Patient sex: F
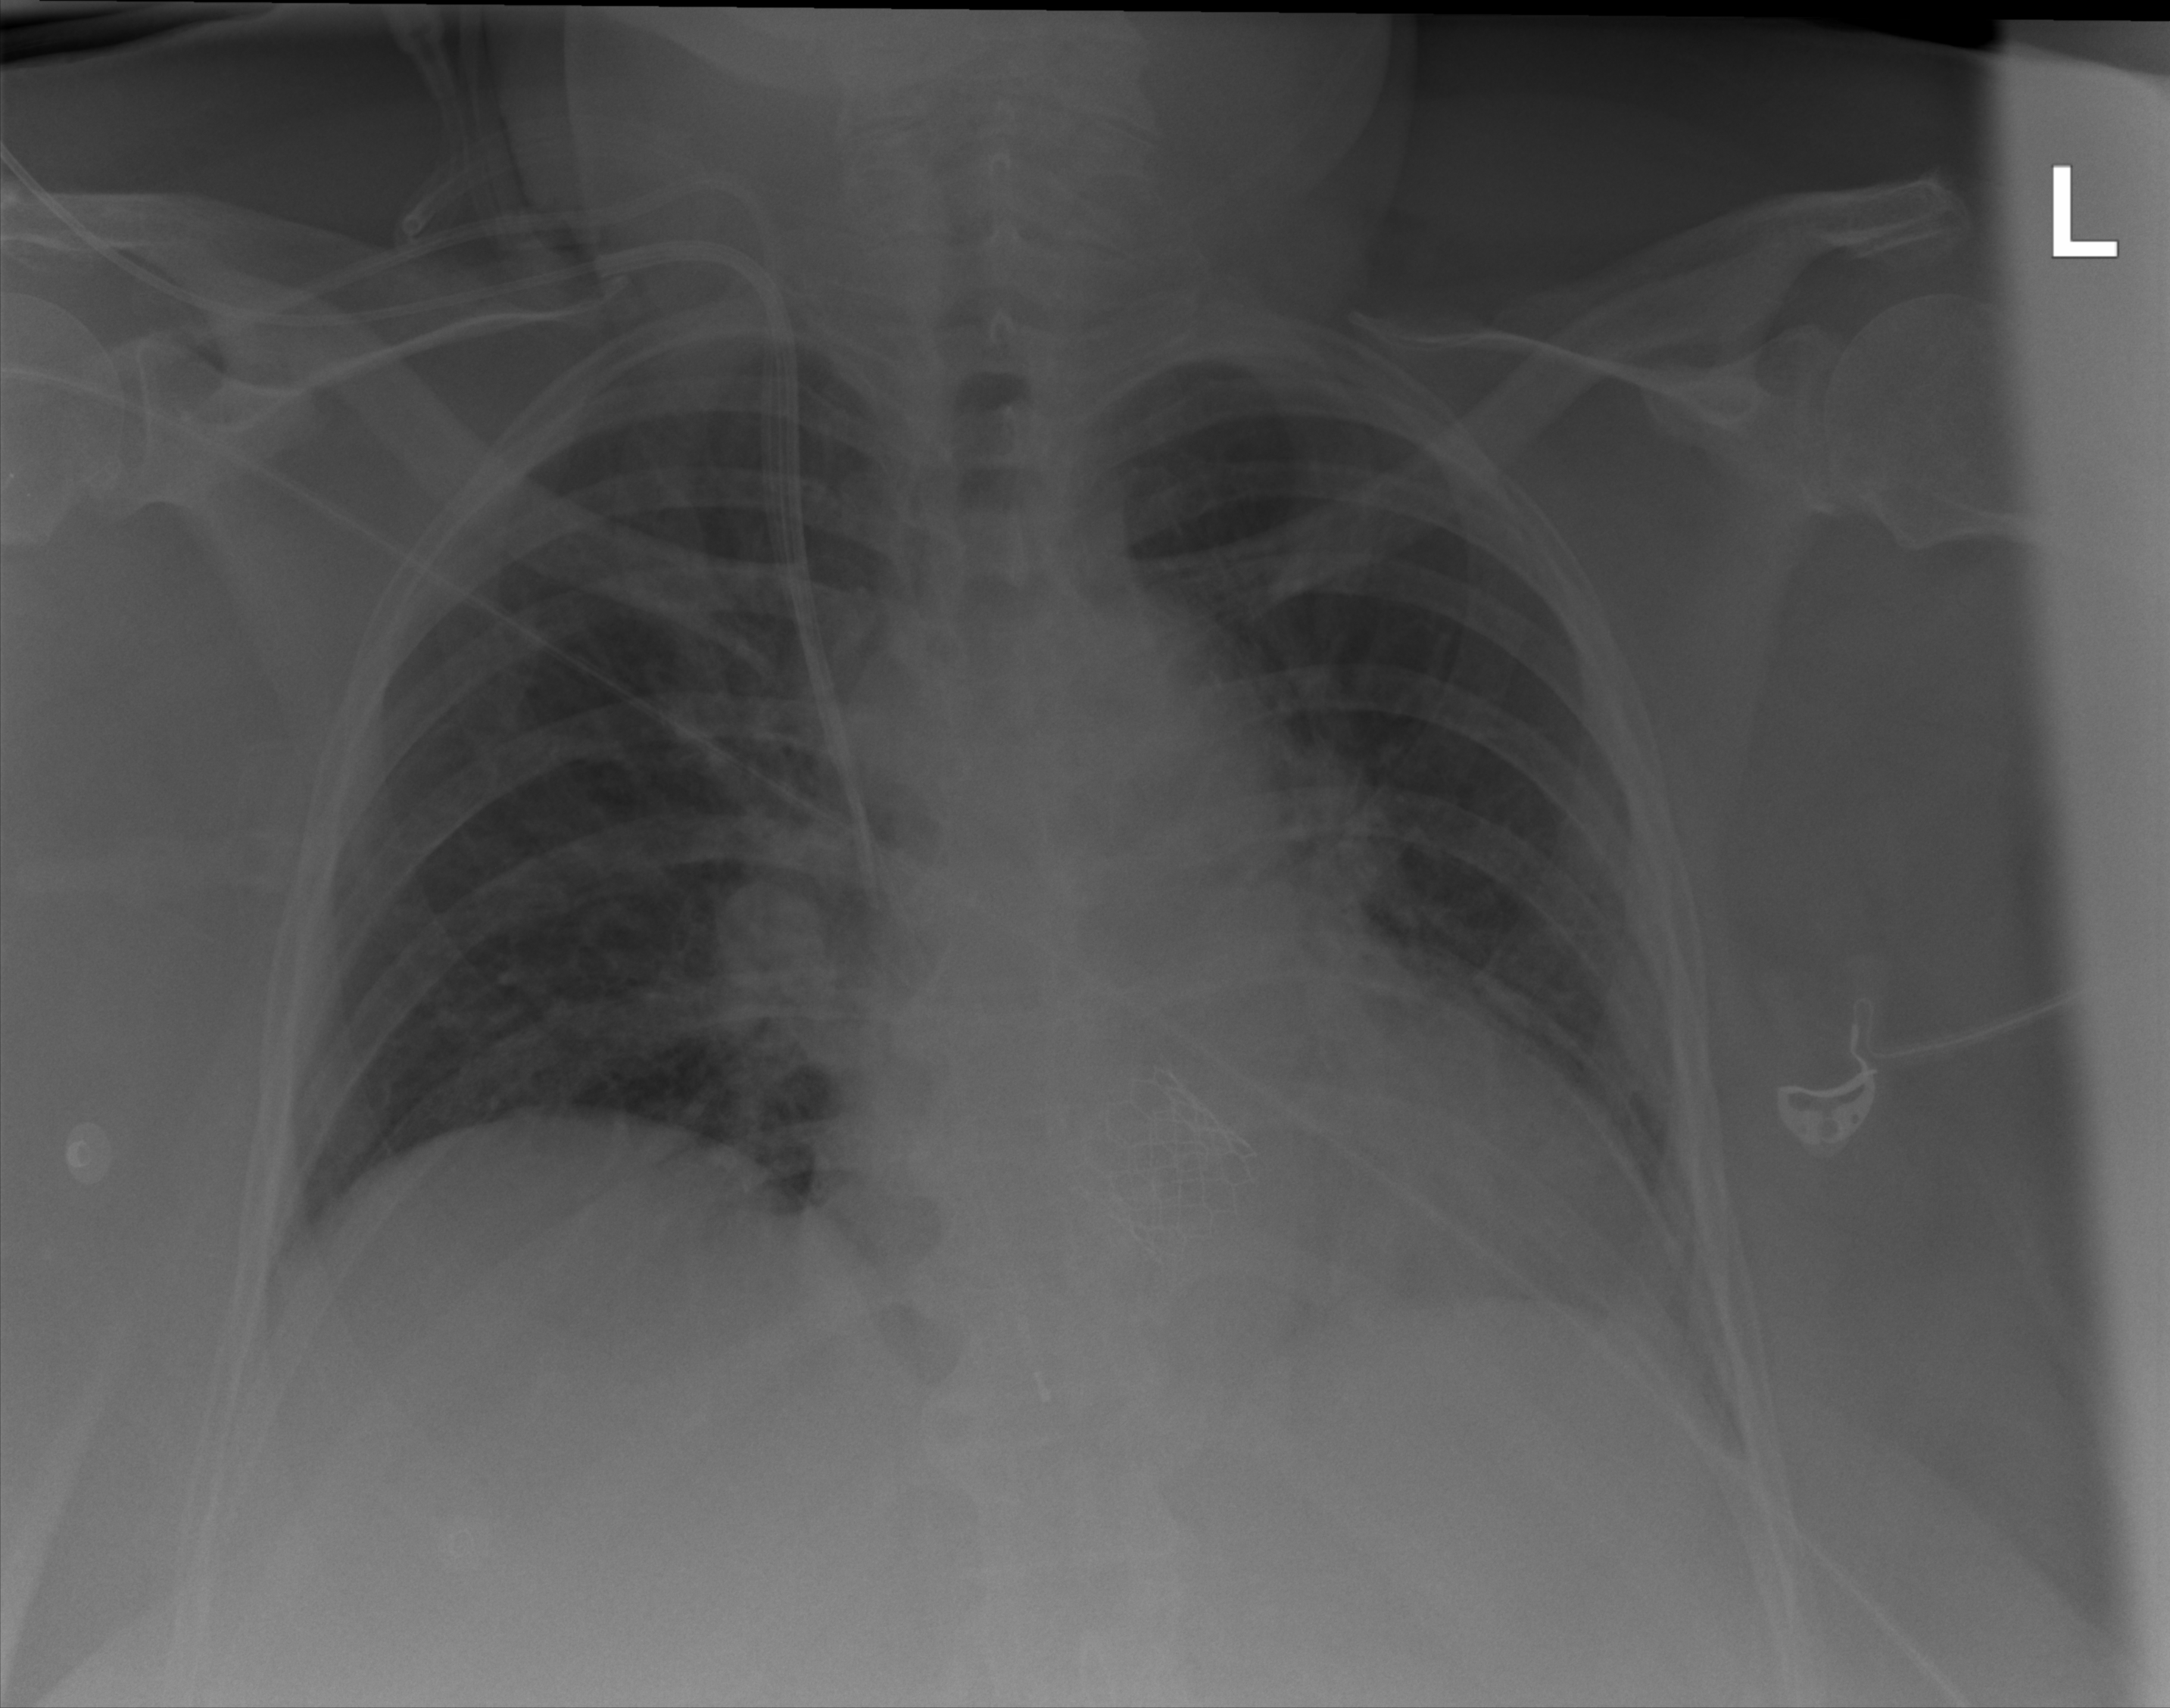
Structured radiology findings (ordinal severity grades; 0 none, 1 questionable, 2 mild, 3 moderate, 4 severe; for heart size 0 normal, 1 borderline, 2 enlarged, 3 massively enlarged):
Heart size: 2
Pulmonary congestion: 2
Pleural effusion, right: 0
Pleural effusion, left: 1
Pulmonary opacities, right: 0
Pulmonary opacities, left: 0
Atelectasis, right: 0
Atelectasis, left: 0